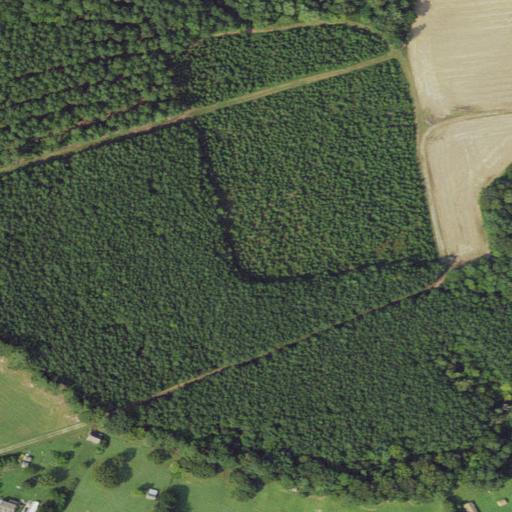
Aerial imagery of cape in Virginia named Milners Neck containing evergreen forest, cultivated crops, shrub, grassland, open development, mixed forest, and deciduous forest